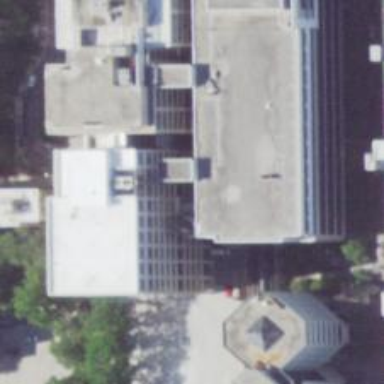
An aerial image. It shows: Hospital building.